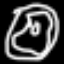
Label: donut